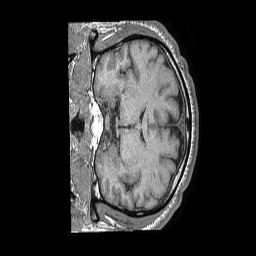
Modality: T1w
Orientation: coronal
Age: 51
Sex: male
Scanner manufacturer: philips
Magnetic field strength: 1.5 T
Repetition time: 0.007705 s
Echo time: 0.003587 s